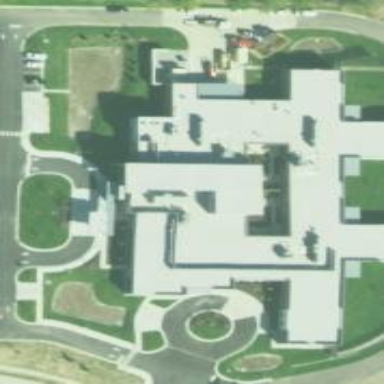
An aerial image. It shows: Healthcare facility identified as hospital.